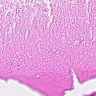
Metastatic tissue present: no